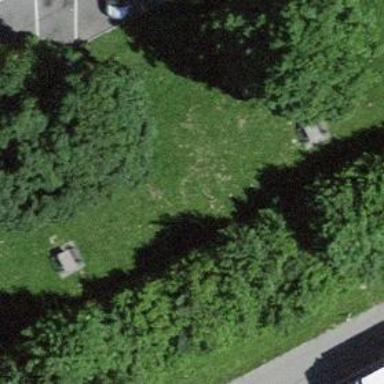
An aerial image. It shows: Picnic table located in leisure land area.